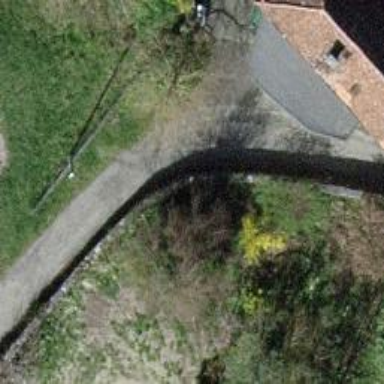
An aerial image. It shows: Wall barrier.